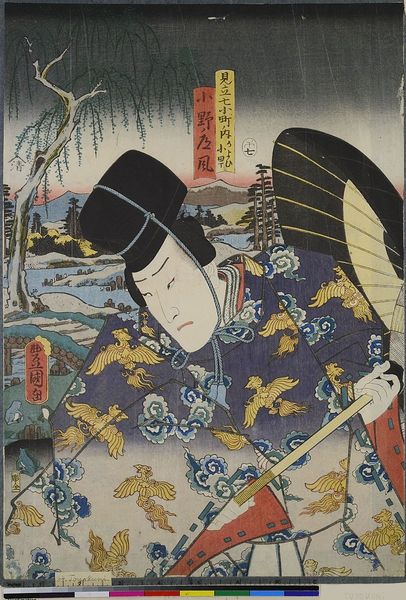
Titel: Täglicher Besuch in Komachi: Der Schauspieler Ichikawa ichizo III als Ono no Michikaze, aus der Serie: Auswahl für die sieben Komachi-Spiele
Künstler: Utagawa Kunisada
Standort: Hamburg
Institution: Museum für Kunst und Gewerbe Hamburg
Schlagwörter: baum, blau, dunkel, hand, himmel, mann, vogel, weiß, fluss, blumen, bunt, frau, frisur, nacht, schwarz, rot, schirm, sonnenschirm, wiese, mensch, bild, natur, vögel, brücke, gold, person, holzschnitt, japan, berge, asien, druckgraphik, druckgrafik, schraffur, gehweg, asiatisch, friedhof, china, zeit, schauspieler, farbholzschnitt, schauspielerin, kimono, kabuki, edo, reproduktionen, druckerzeugnisse, ukiyo